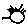
Label: sun